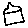
Label: house